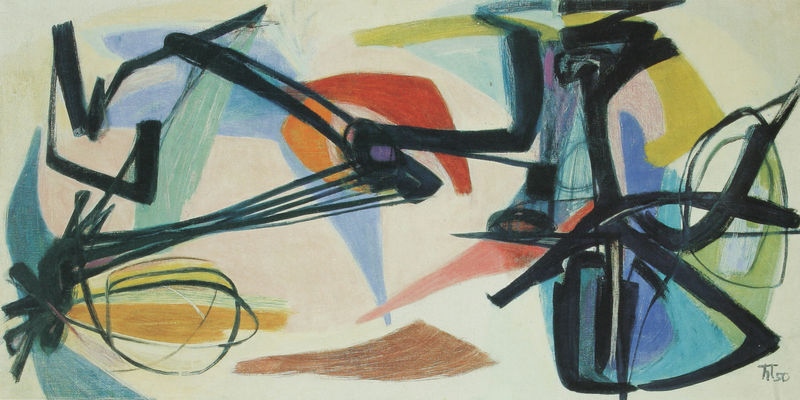
Titel: Die Schleuder
Künstler: Hann Trier
Institution: Im Besitz des Künstlers
Schlagwörter: blau, weiß, gelb, ocker, braun, orange, schwarz, zeichnung, rot, abstrakt, linien, striche, abstraktion, figurine